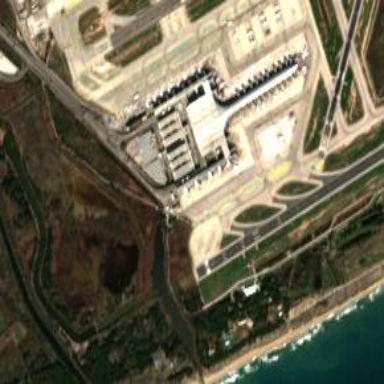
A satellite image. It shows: Apron at the airport.